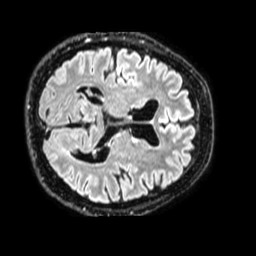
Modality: FLAIR
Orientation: axial
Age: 62
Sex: male
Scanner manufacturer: philips
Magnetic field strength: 1.5 T
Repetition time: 4.8 s
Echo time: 0.3512 s